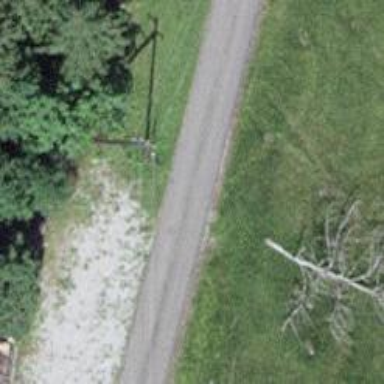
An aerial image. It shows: Utility pole as the man-made structure.